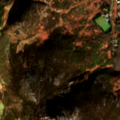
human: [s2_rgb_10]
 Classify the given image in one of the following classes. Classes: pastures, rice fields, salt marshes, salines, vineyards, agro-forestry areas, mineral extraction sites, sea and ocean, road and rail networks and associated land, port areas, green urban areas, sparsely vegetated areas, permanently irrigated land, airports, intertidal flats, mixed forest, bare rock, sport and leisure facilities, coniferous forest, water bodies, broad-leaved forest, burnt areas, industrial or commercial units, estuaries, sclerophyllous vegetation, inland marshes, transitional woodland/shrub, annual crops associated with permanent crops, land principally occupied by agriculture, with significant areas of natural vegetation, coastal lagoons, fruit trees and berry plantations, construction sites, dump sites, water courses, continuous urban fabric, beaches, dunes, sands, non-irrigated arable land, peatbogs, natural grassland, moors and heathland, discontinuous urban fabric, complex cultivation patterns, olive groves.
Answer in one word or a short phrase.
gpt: pastures, moors and heathland, sparsely vegetated areas